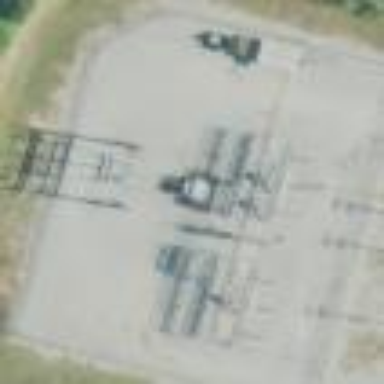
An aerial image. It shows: Distribution power substation secured by fence.